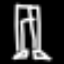
Label: pants